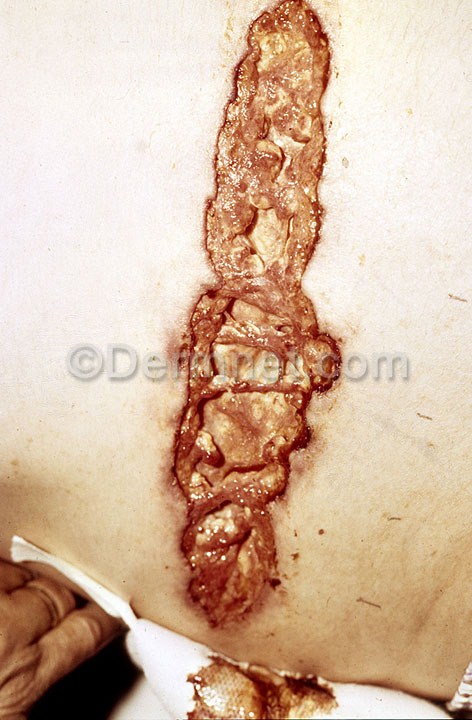
Disease: Vasculitis Photos